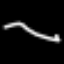
Label: squiggle